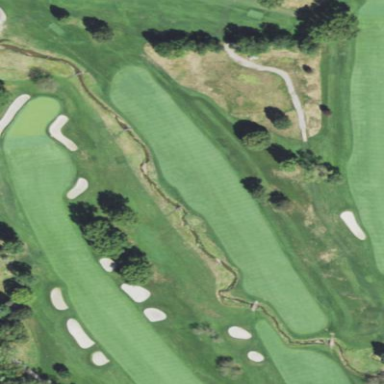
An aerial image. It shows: Golf fairway in the image.